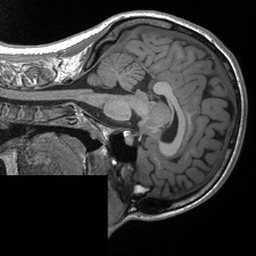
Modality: T1w
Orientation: sagittal
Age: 22
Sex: female